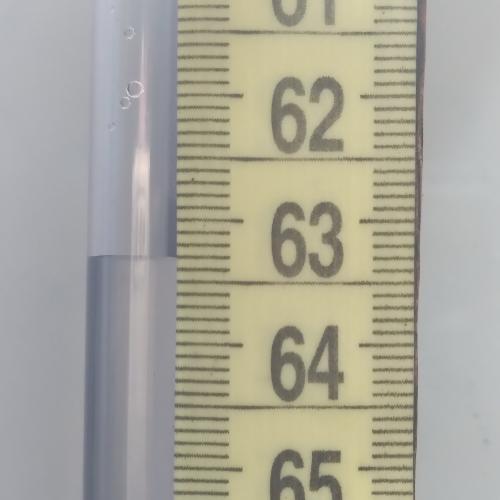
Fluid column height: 63.3 cm